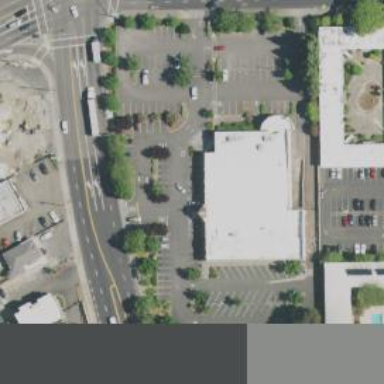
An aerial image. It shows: Pharmacy providing healthcare services.